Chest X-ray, PA view. Patient: 43 years old, sex M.
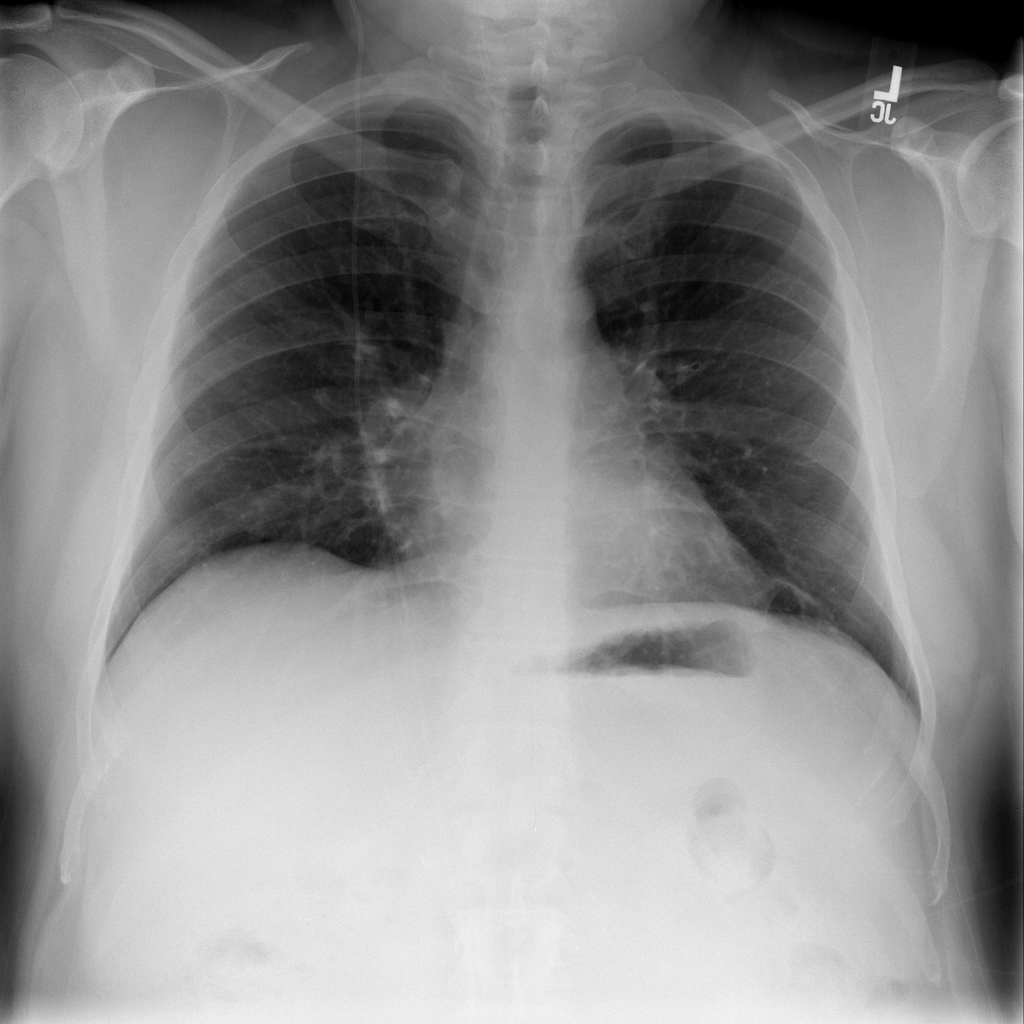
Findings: Consolidation